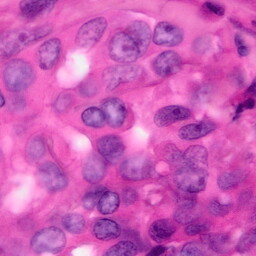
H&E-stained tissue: Pancreatic